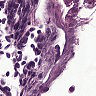
Metastatic tissue present: no